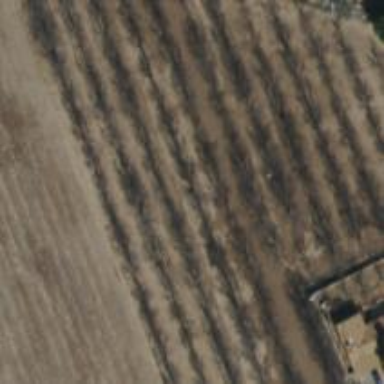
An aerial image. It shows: Orchard.